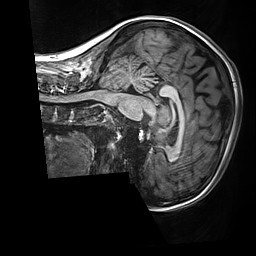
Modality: T1w
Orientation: sagittal
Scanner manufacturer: siemens
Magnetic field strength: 3 T
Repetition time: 2.5 s
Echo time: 0.00299 s